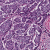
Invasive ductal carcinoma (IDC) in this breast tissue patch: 1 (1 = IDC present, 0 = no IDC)